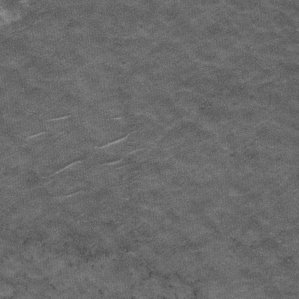
Label: frost